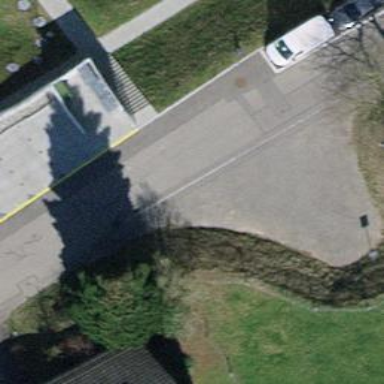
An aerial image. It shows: Concrete steps.